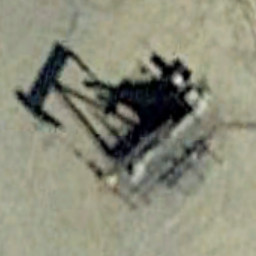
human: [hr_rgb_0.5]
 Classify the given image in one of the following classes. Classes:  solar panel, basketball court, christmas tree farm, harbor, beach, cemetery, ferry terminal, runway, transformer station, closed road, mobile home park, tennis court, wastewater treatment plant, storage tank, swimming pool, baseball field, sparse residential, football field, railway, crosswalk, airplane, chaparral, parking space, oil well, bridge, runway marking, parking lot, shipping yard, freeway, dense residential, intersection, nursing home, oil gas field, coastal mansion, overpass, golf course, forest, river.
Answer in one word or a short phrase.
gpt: oil well